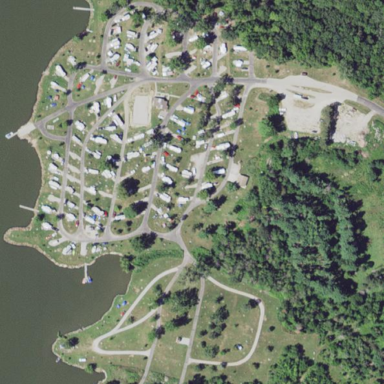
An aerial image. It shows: Caravan site for tourism.